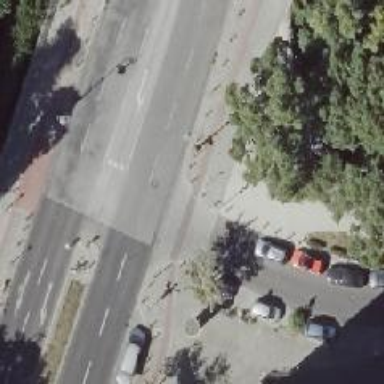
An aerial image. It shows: Unmarked road crossing.